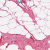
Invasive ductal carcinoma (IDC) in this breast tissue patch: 0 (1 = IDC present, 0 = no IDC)